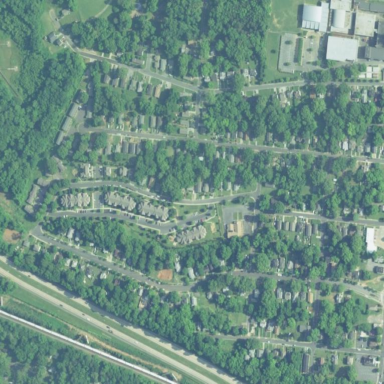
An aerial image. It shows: Single-family residential area.